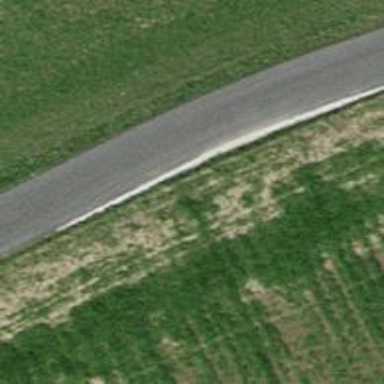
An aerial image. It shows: Paved track with grade 1 tracktype.